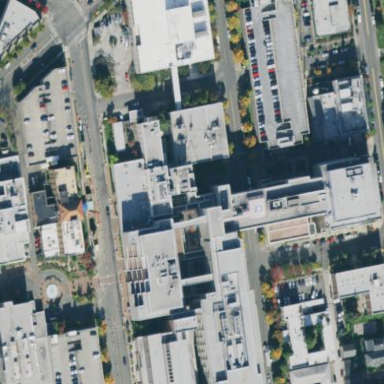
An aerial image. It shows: Hospital providing healthcare services.